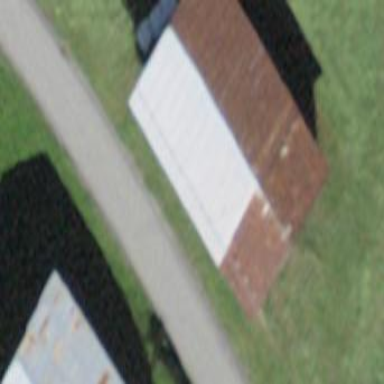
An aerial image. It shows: Rural barn.